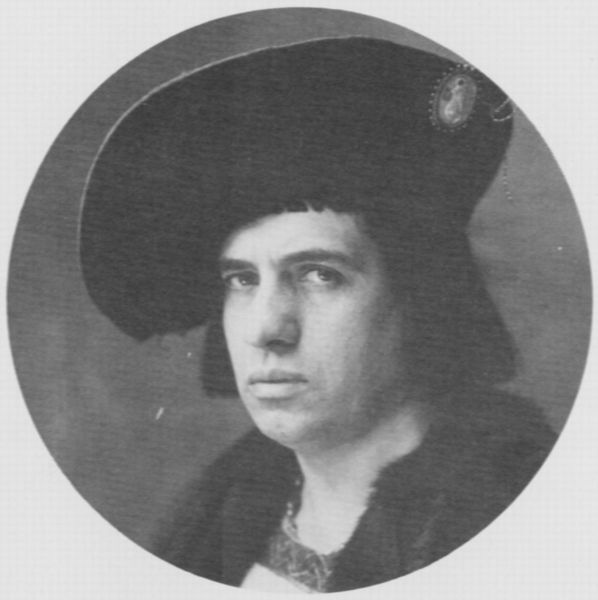
Titel: Lucien Muratore (1878-1954), Sänger in "Faust"
Künstler: Atelier Nadar
Institution: unbekannt
Schlagwörter: mann, schatten, weiß, frau, frisur, grau, haar, hut, mund, nase, schwarz, blick, jacke, mütze, augen, gesicht, kragen, mensch, pelz, hals, portrait, porträt, haare, mantel, brosche, kinn, lippen, traurig, kreis, oval, pony, rund, fell, heu, ernst, krempe, foto, fotografie, schwarzweiss, prinz, fragend, schauspieler, fotographie, medici, nadar, plez, haarschnitt, frauenhut, zweifelnd, zweifler